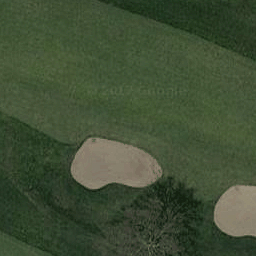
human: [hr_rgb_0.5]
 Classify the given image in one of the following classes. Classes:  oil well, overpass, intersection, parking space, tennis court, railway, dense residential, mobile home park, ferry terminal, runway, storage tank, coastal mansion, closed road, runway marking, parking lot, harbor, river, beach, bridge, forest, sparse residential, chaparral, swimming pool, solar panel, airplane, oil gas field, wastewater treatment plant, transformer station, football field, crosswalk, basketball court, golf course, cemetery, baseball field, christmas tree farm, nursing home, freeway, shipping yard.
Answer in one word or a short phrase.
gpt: golf course